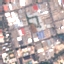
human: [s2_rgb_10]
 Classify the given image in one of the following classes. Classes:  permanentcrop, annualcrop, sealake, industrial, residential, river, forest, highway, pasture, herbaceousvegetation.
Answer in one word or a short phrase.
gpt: Industrial